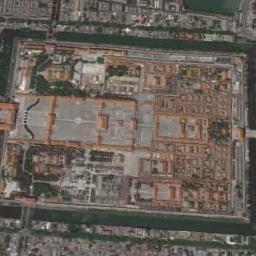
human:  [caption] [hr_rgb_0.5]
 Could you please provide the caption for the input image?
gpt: The orange palace has lots of palaces of different sizes and the palace is surrounded by a channel .

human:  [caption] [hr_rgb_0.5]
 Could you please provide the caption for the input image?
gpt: There are many buildings of different shapes beside the palace .

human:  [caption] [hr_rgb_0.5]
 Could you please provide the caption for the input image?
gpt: The palace is surrounded by buildings .

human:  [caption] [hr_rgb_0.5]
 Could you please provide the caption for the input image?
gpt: The roofs of palaces are all gray, And the whole looks like a trapezoid .

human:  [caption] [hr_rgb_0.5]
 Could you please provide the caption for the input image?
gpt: There are brown buildings and brown walls in the palace surrounded by rivers .